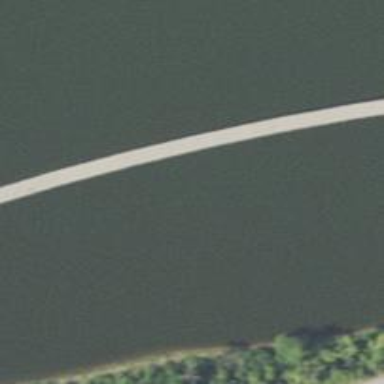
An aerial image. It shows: Beam-structured bridge on cycleway.